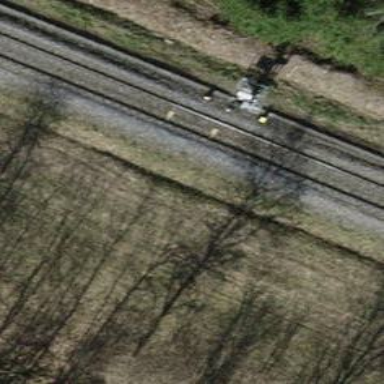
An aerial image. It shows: Railway signal.